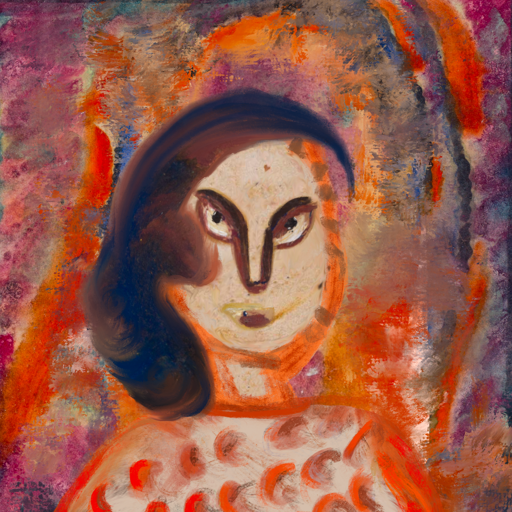
Background: Experience, Head And Neck Front: Rupkatha, Face Front: After_Raid, Bust: Rupkatha, Hair Front: Mother_And_Son_Son, Head Accessory: Blank, Second Necklace: Blank, Necklace: Blank, Baby: Blank